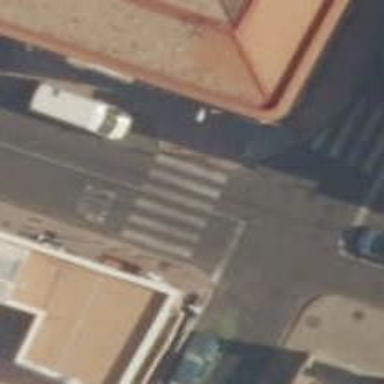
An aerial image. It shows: Uncontrolled zebra crossing on the road.